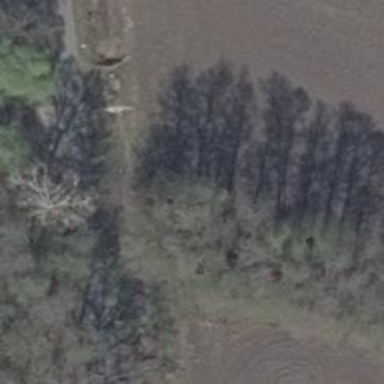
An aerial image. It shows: Culvert tunnel.